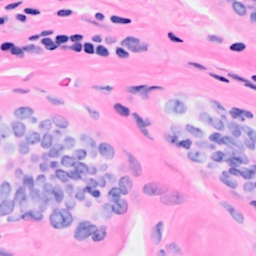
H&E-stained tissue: Breast